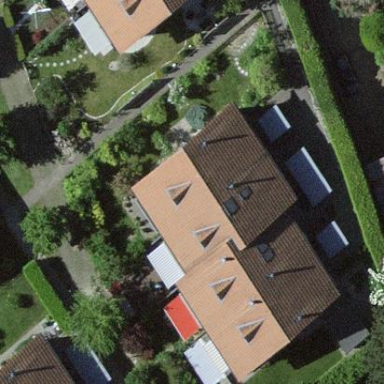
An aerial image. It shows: Residential building with gabled roof oriented across.